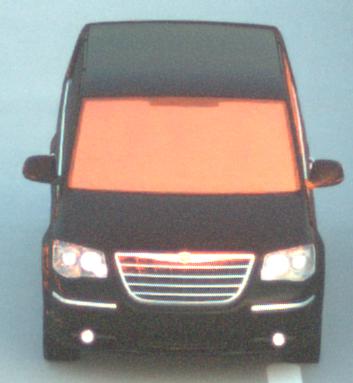
Make: Chrysler
Model: Grand Voyager 3.8
Detailed model: Grand Voyager
Model produced from: 2008/03
Model produced until: 2010/12
Doors: 5
Color: black
Road condition: dry road
Daytime: sunrise or sunset
Contrast: medium contrast